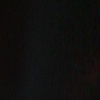
Label: space